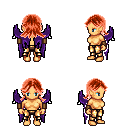
a pixel art fantasy rpg character, female body template, human, tanned skin, purple wings, gold greaves, red loose hair, leather bracers, four views (front, back, left, right), 2x2 character sprite sheet, small pixel art, hard edges, no anti-aliasing